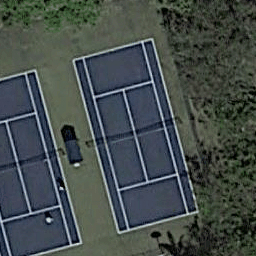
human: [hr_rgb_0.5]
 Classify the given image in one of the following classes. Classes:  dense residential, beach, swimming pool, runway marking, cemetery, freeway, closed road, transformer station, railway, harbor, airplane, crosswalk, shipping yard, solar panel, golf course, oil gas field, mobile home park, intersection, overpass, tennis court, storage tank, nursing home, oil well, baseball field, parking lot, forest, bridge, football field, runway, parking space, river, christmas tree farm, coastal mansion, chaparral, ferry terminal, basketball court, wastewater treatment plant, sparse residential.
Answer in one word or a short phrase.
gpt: tennis court